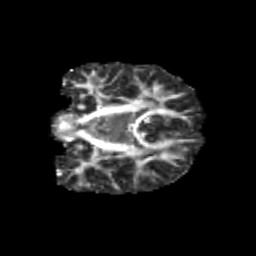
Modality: FA
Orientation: coronal
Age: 10
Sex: female
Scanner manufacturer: siemens
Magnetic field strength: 3 T
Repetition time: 3.8 s
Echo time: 0.07 s